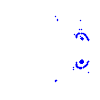
Particle: electron